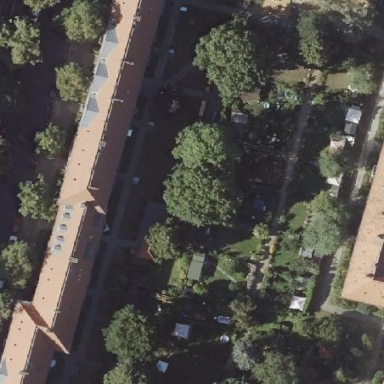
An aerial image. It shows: Allotments area.